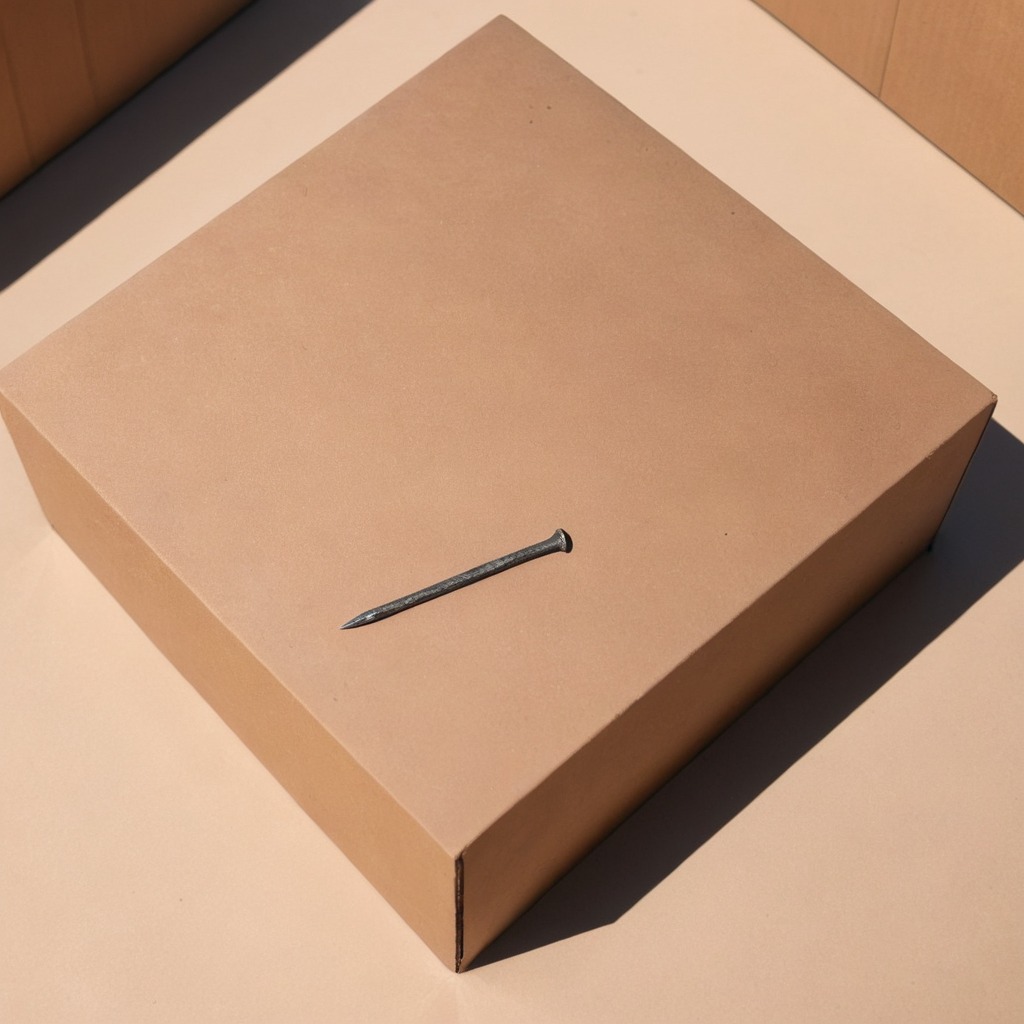
A nail is lying on the cardboard box surface in an outdoor workshop.